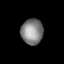
Tissue: lung
Cell type: Others
Senescence score: 0.213
Nuclear area (px): 546
Mean DAPI intensity: 132.306